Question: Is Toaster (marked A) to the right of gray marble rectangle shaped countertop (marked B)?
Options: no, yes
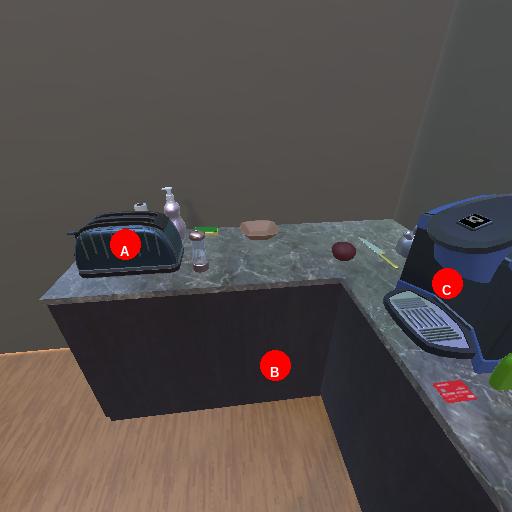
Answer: no